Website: walmart
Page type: customer-info-address
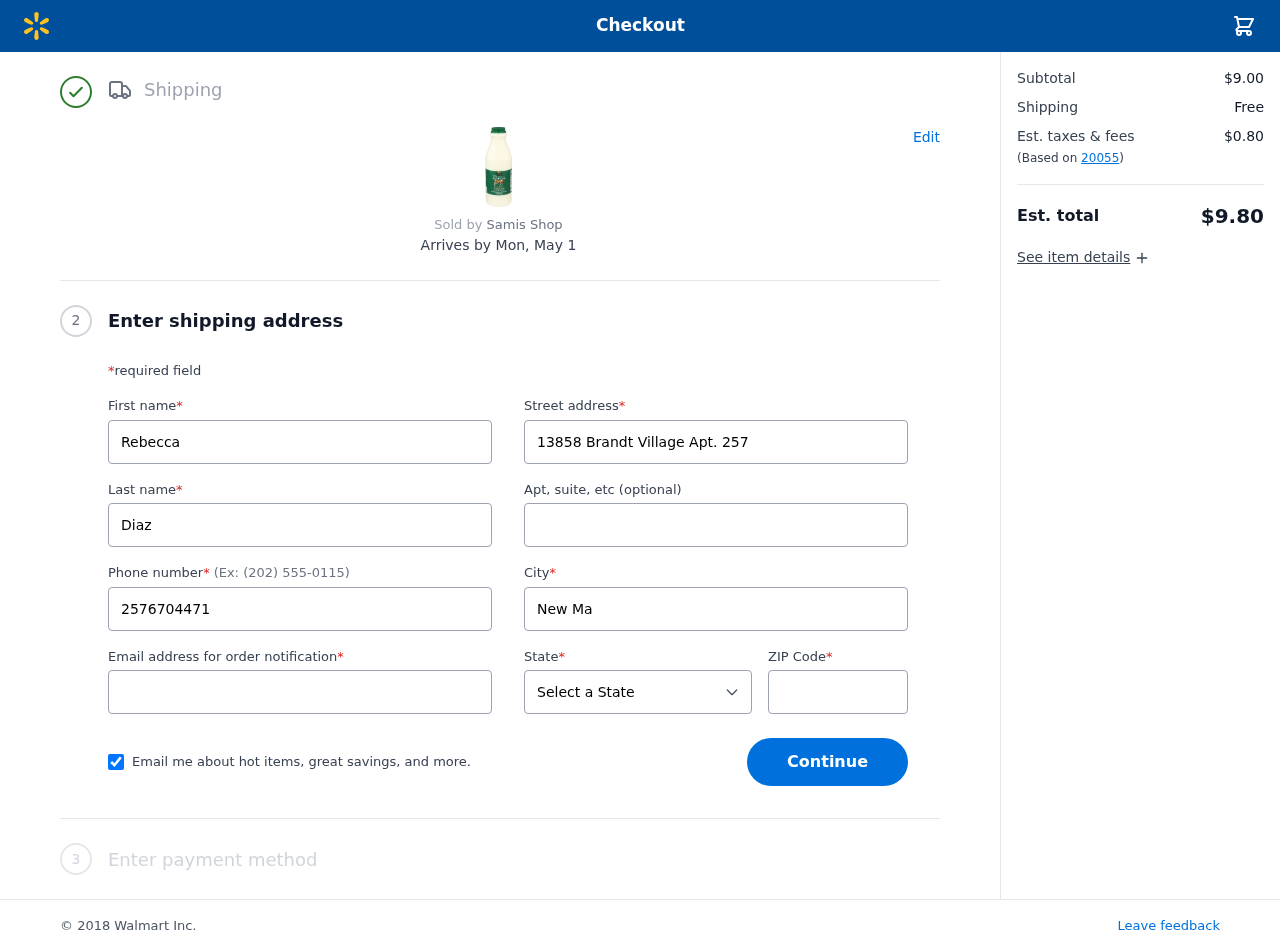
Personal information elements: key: PII_CITY
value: New Matthew
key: PII_EMAIL
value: rebecca_diaz@yahoo.com
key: PII_FIRSTNAME
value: Rebecca
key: PII_LASTNAME
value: Diaz
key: PII_PHONE
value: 2576704471
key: PII_POSTCODE
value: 20055
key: PII_STATE
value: Nevada
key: PII_STREET
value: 13858 Brandt Village Apt. 257
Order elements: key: ORDER_DELIVERY_DATE
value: Mon, May 1
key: ORDER_SUBTOTAL
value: $9.00
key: ORDER_SHIPPING_COST
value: Free
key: ORDER_TAX
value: $0.80
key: ORDER_TOTAL
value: $9.80